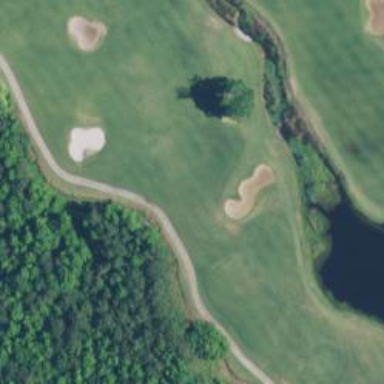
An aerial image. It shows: Footway that serves as golf path.